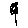
Label: flower